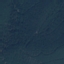
Land use / land cover: Forest